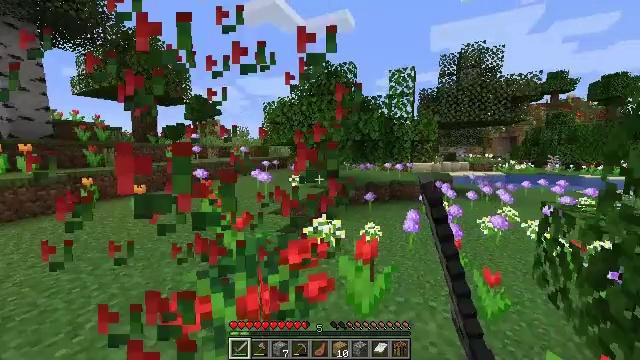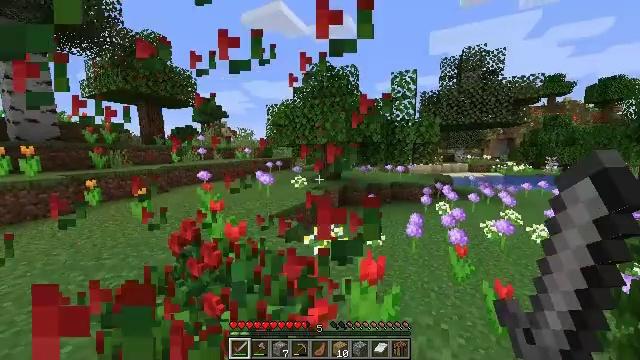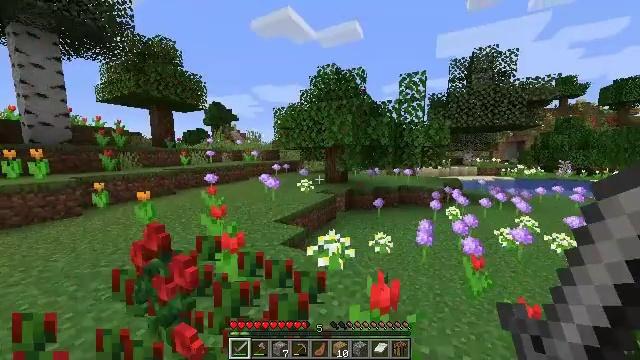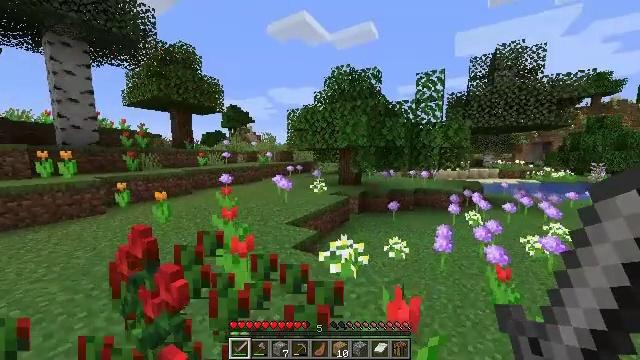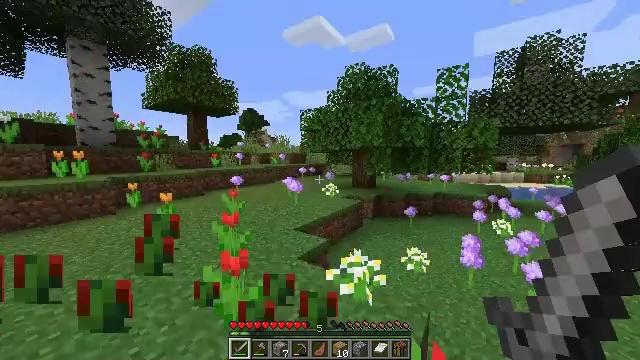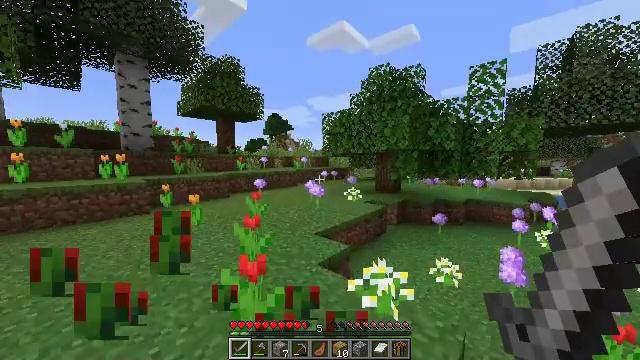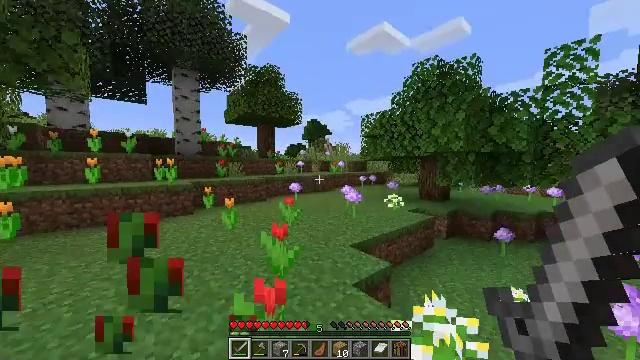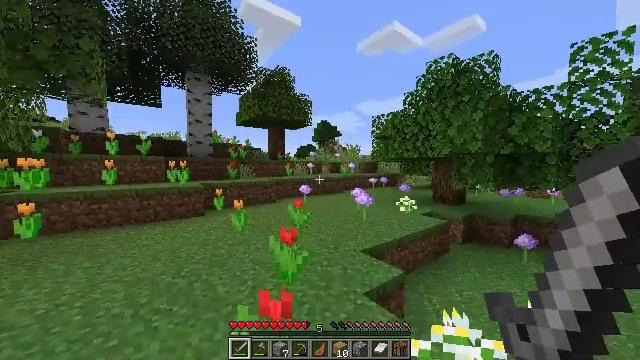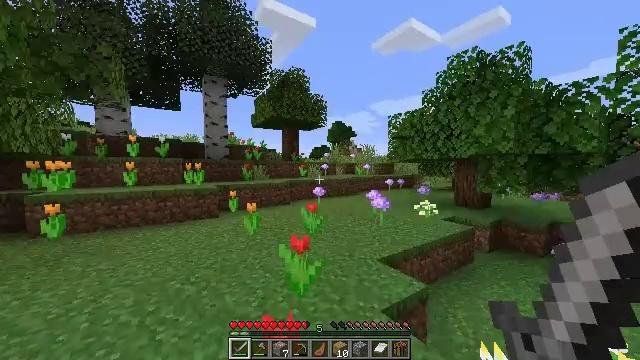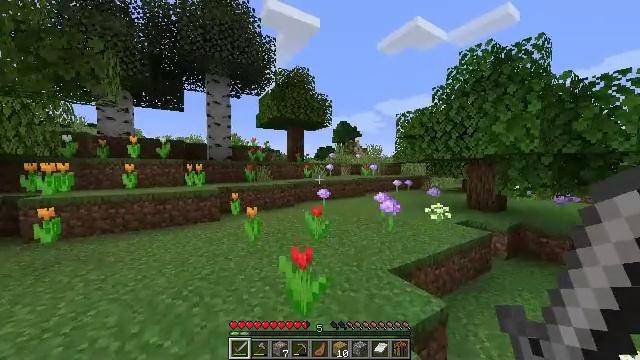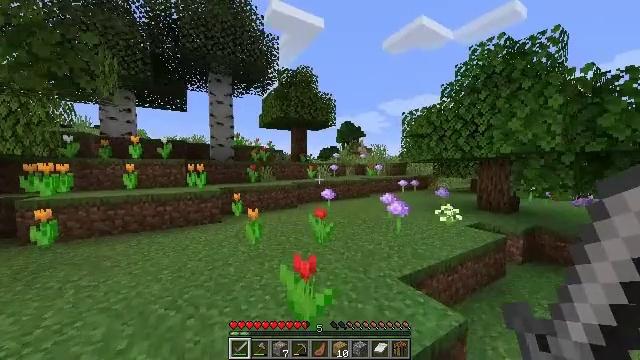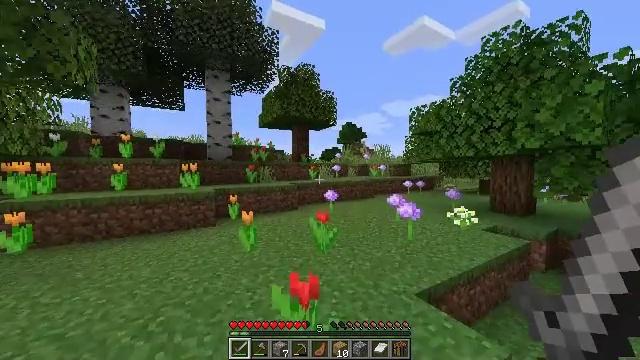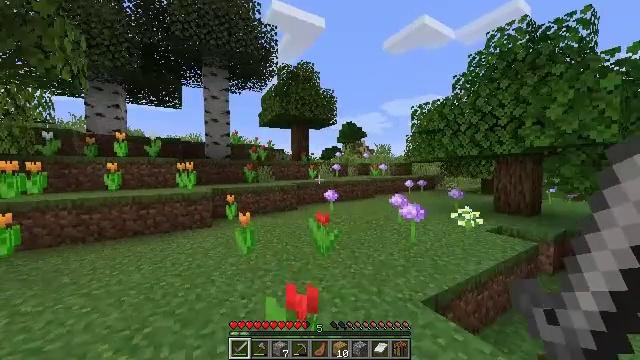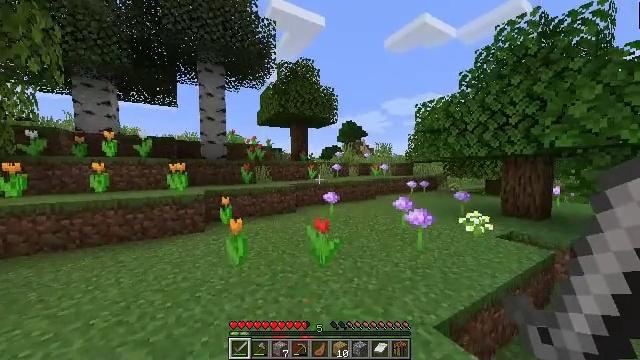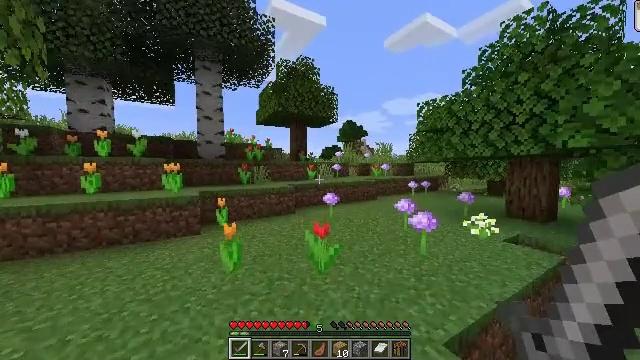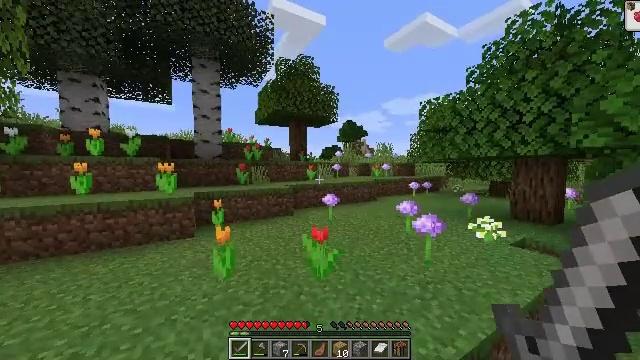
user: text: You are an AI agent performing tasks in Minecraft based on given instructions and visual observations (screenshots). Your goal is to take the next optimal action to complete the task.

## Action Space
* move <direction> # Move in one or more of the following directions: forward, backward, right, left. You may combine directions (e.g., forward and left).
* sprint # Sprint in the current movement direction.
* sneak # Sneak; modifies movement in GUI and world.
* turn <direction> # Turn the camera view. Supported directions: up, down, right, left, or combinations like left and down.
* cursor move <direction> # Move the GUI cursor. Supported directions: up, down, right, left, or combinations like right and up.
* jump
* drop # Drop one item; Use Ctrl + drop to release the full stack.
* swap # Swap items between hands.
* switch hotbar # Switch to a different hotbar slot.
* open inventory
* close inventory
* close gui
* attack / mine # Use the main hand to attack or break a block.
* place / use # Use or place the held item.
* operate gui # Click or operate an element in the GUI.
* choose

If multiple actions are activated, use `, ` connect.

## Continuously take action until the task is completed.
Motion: motion action
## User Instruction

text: Break the sugar cane.
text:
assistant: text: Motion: move forward, sprint
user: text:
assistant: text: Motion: move forward, sprint, turn left
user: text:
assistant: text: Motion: move forward, sprint, turn left
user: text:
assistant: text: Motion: move forward, sprint, turn left
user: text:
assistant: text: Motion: move forward, sprint, turn left
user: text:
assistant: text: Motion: move forward, sprint, turn left and up
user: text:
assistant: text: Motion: move forward, sprint, turn left
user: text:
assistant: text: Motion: move forward, sprint, turn left
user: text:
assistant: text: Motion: move forward, sprint, turn left
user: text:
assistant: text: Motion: move forward, sprint, turn left
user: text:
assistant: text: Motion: move forward, sprint
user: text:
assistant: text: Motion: move forward, sprint
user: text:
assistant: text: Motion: move forward, sprint
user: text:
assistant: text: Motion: move forward, sprint
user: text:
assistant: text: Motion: move forward, sprint
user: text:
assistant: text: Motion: move forward, sprint
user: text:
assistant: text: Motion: move forward, sprint
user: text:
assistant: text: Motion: move forward, sprint
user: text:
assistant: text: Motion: move forward, sprint
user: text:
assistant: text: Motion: move forward, sprint
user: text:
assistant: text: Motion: move forward, sprint
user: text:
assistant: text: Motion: move forward, sprint
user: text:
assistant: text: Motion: move forward, sprint
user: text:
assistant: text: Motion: move forward, sprint
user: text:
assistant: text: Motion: move forward, sprint
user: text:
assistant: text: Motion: move forward, sprint
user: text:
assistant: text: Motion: move forward, sprint
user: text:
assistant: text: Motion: move forward, sprint
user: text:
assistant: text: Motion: move forward, sprint
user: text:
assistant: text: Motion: move forward, sprint, turn right